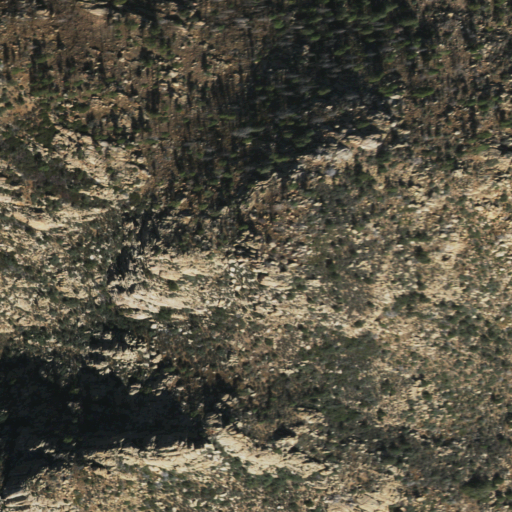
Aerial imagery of mountain in Arizona named Granite Mountain containing evergreen forest, shrub, and grassland